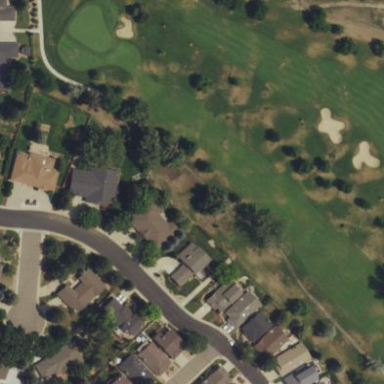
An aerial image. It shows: Golf fairway surrounded by grass.